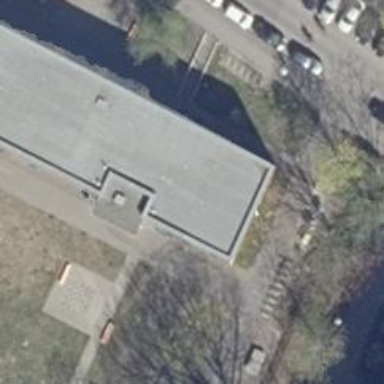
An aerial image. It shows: Community center.